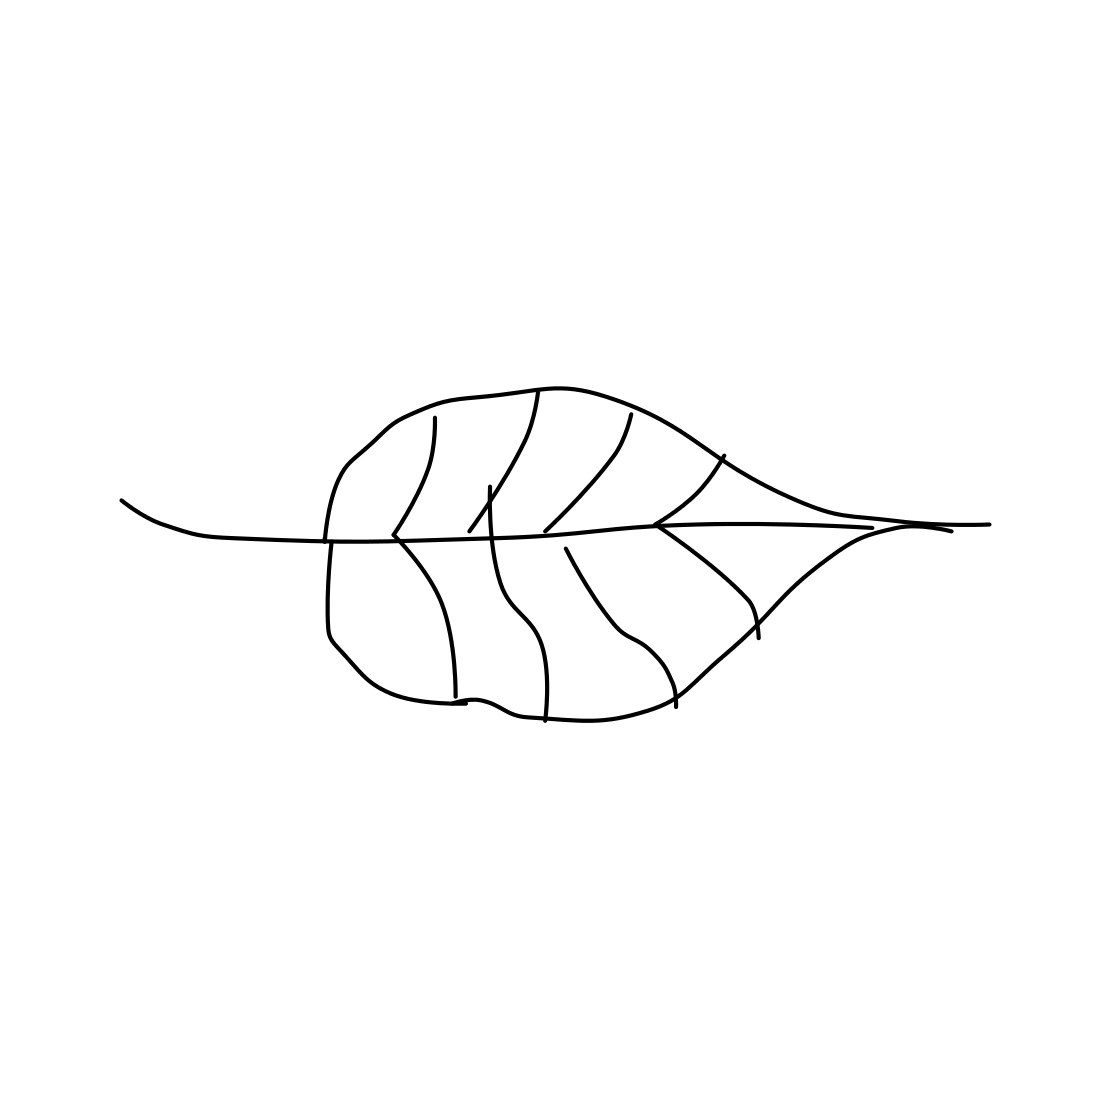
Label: leaf